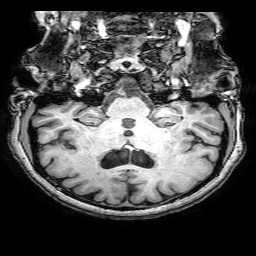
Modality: T1w
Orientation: sagittal
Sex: female
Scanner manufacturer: philips
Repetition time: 0.008142 s
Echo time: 0.00374 s